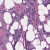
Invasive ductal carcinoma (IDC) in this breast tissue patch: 1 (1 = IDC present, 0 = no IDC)